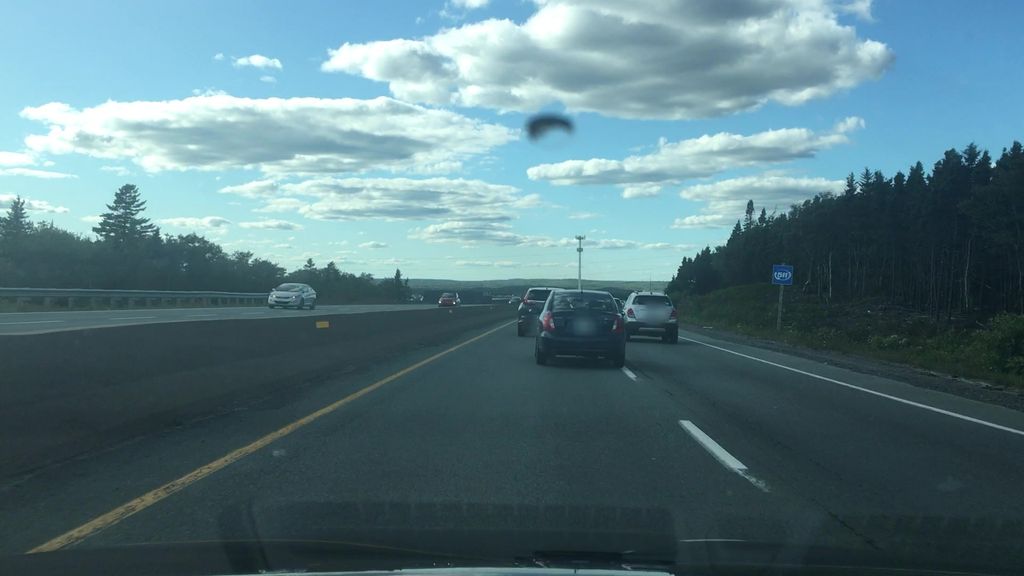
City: halifax